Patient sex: F
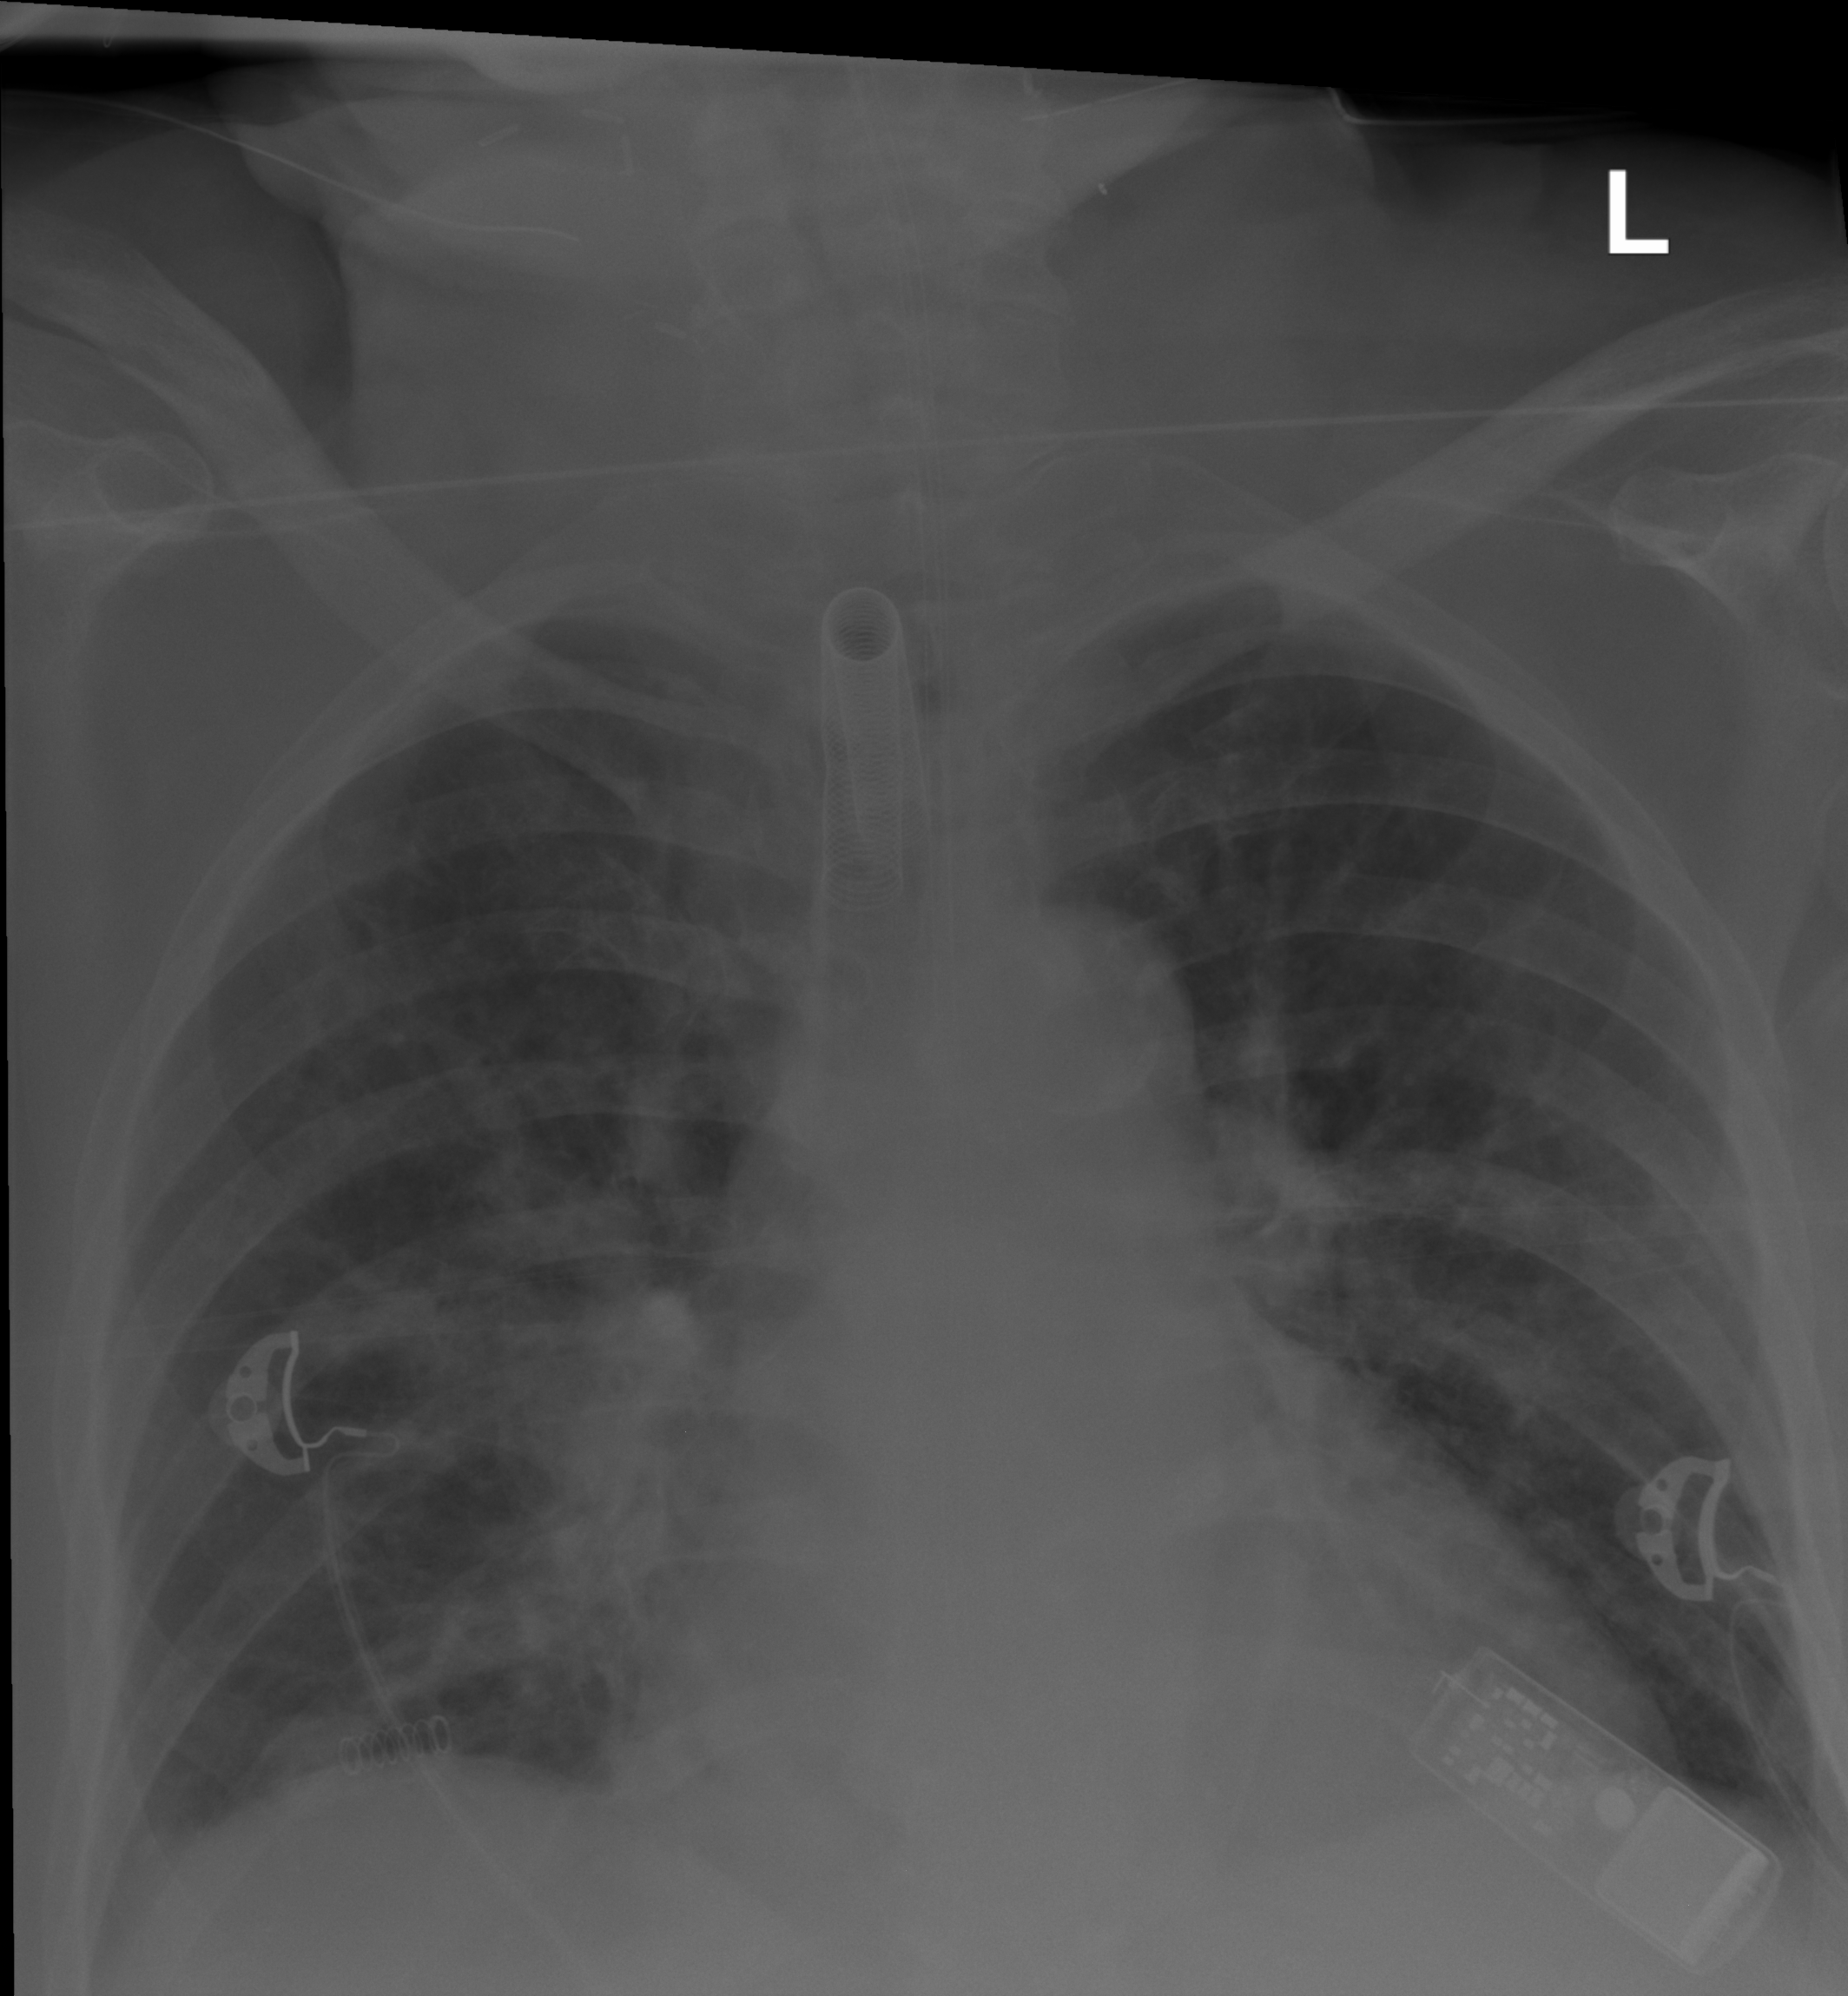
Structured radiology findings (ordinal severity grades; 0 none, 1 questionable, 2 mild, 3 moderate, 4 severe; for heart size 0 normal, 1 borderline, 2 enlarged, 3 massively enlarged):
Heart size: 2
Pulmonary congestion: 2
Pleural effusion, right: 2
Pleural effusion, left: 0
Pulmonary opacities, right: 2
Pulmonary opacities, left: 2
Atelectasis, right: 2
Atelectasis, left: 2